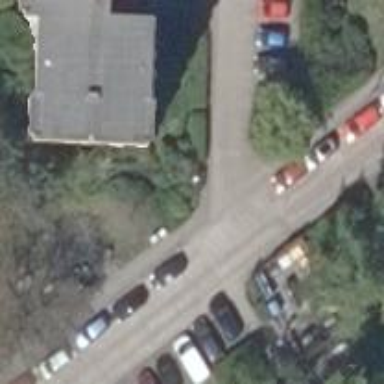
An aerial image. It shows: Parking aisle designated as service road.